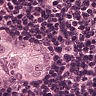
Metastatic tissue present: yes